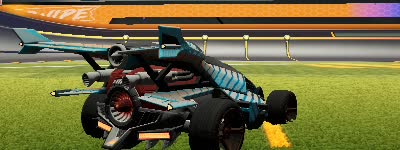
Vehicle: aftershock